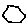
Label: hexagon